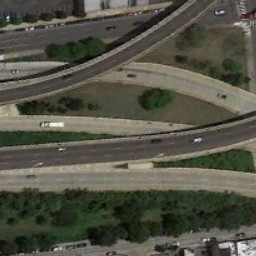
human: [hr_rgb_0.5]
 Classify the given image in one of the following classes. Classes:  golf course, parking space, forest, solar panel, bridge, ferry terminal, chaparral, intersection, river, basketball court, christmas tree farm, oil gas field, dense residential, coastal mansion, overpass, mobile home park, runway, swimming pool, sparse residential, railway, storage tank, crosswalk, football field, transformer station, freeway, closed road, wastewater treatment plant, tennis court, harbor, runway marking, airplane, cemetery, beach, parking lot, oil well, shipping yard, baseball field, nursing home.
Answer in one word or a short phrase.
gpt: overpass